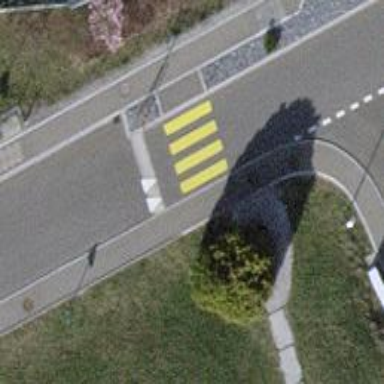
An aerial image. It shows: Uncontrolled road crossing.